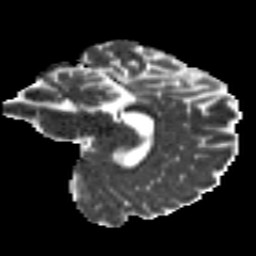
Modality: MD
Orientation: sagittal
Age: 19
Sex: male
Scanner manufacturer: siemens
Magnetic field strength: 3 T
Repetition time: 8.8 s
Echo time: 0.085 s